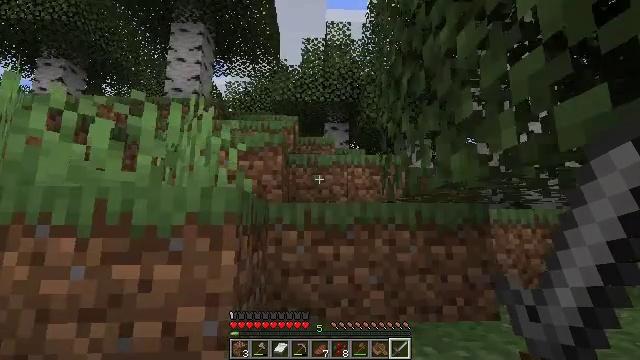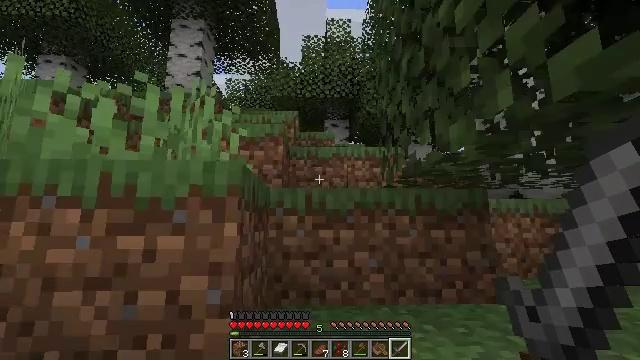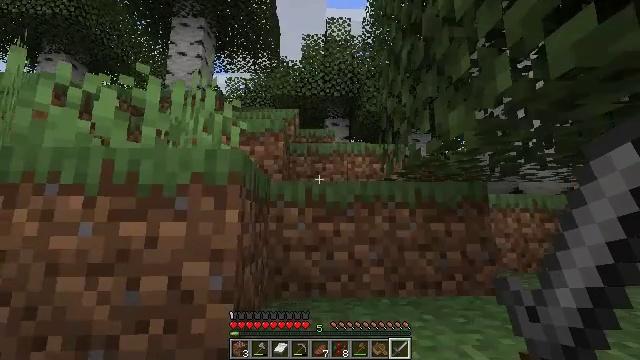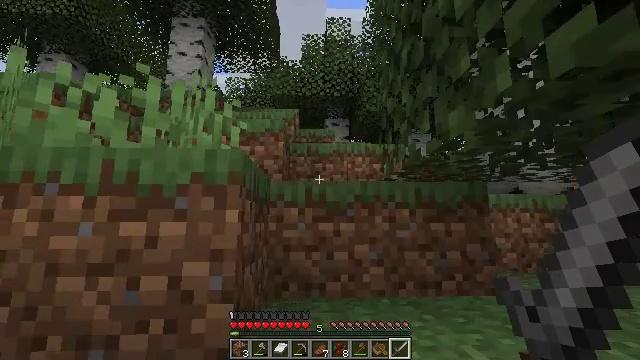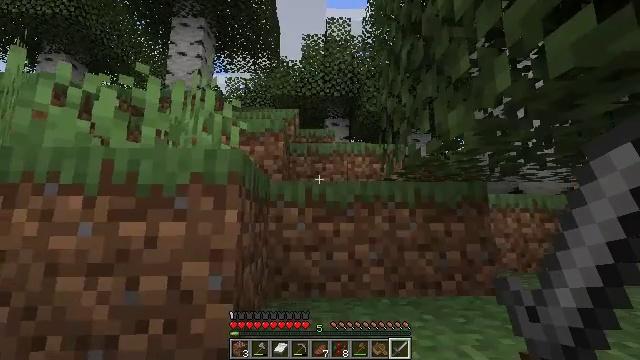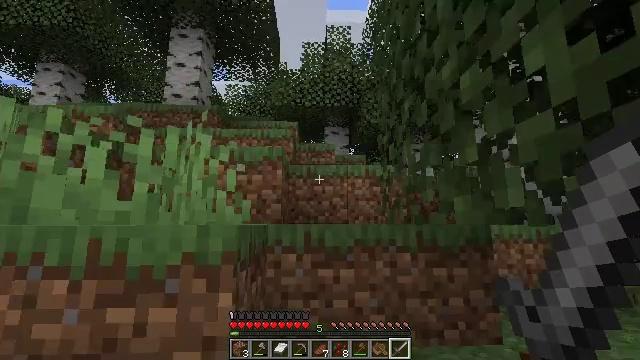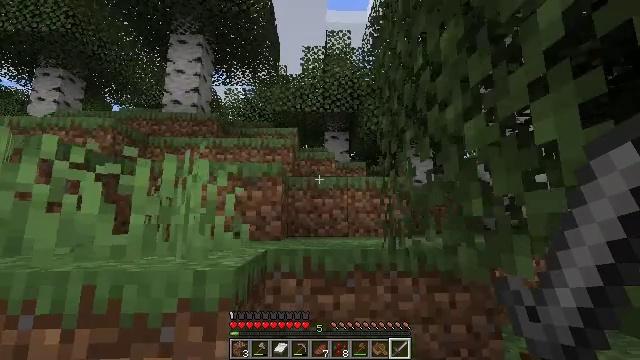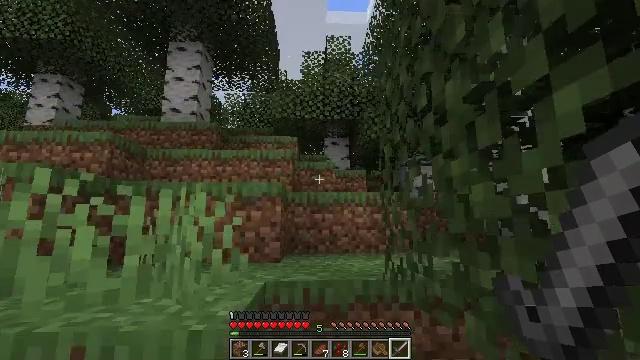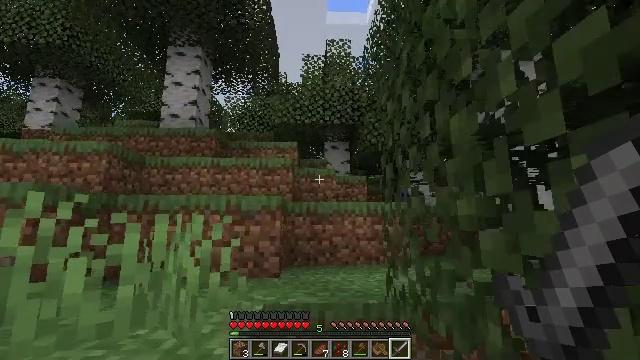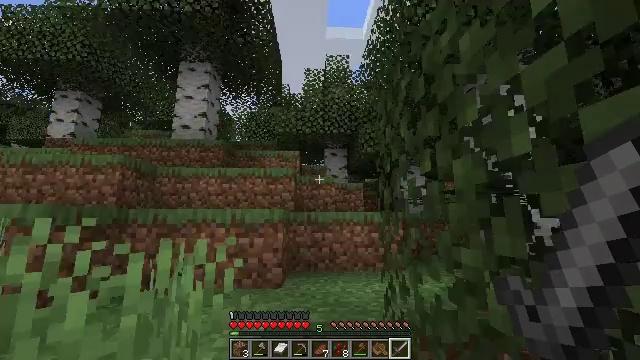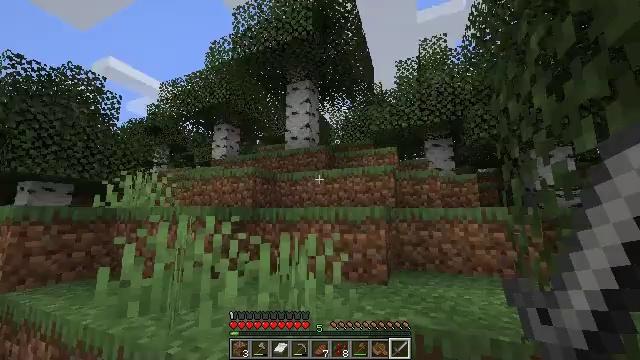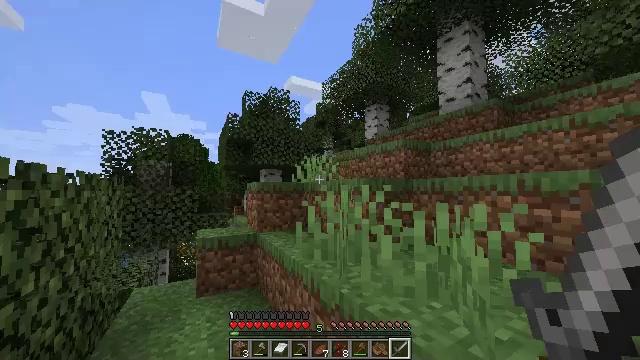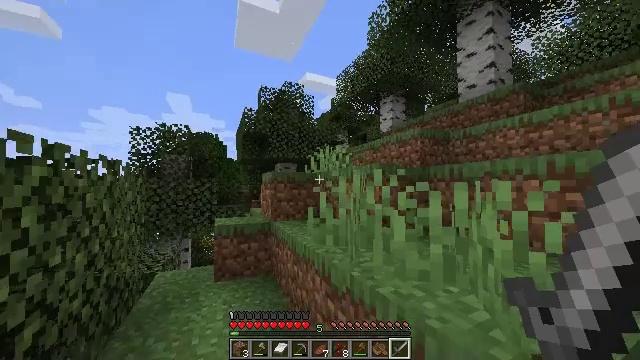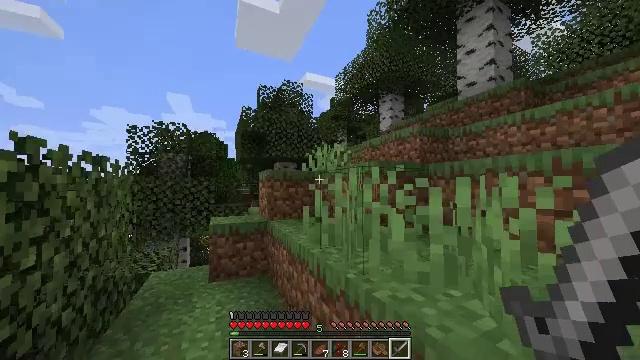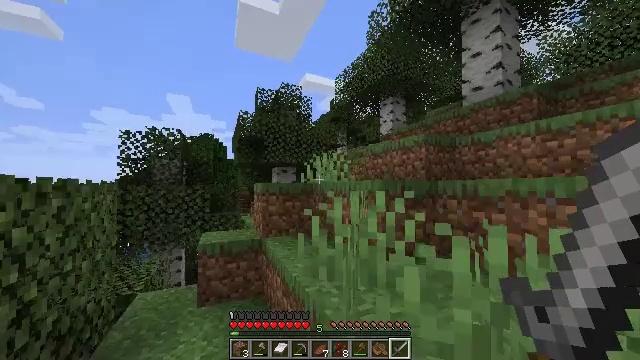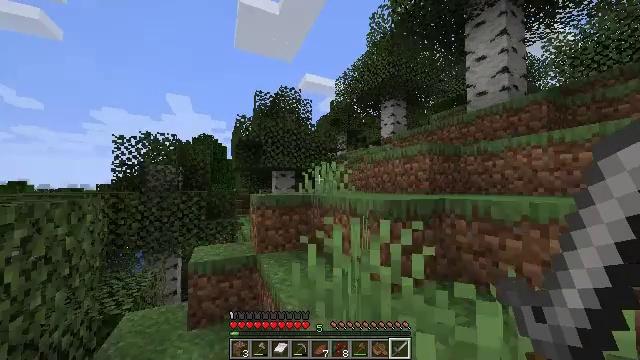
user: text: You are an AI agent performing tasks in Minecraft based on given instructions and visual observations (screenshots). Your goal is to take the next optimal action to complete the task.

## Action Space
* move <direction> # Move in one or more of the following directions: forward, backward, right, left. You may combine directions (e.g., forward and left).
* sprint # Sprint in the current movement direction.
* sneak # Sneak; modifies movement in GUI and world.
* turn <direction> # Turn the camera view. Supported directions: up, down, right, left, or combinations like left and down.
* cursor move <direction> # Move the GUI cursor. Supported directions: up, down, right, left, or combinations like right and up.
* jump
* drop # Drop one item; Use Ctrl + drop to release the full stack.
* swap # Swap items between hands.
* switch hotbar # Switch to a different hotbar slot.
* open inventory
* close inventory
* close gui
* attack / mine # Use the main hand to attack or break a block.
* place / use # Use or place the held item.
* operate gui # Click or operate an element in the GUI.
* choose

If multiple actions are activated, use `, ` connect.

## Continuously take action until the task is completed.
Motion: motion action
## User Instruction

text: Pick the peony from the grass.
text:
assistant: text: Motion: move forward
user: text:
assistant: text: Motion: move forward
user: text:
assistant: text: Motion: move forward
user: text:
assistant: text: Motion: move forward
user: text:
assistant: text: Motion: move forward, sprint, jump
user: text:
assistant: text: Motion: move forward, sprint, jump
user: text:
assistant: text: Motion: move forward, sprint, jump
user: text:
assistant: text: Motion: move forward, sprint, jump
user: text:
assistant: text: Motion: move forward, sprint, jump
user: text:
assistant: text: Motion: move forward, sprint, turn left
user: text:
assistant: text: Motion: move forward, sprint, turn left and down
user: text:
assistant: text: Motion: move forward, sprint, turn left and down
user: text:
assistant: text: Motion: move forward, sprint
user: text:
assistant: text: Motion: move forward, sprint, jump
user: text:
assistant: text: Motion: move forward, sprint, jump
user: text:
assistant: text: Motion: move forward, sprint, jump
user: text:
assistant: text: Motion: move forward, sprint, jump
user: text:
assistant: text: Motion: move forward, sprint
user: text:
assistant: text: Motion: move forward, sprint
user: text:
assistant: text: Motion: move forward, sprint
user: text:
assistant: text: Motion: move forward, sprint
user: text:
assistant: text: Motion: move forward, sprint
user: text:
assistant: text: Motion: move forward, sprint, jump
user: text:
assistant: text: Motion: move forward, sprint, jump
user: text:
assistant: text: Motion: move forward, sprint, jump
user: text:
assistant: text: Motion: move forward, sprint, jump
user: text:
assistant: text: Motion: move forward, sprint, jump
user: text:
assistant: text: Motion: move forward, sprint
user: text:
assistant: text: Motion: move forward, sprint, turn right and down
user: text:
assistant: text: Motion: move forward, sprint, turn right and down